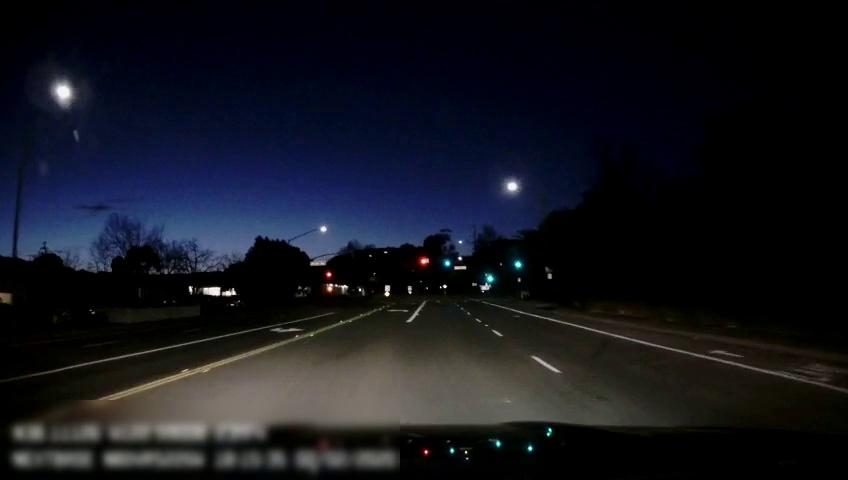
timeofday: Night
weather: Other
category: Drivable Space
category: Drivable Space
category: Lanes | Alternate Lane
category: Lanes | Current Lane
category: Lanes | Current Lane
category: Lanes | Opposite Lane
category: Lanes | Opposite Lane
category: Lanes | Opposite Lane